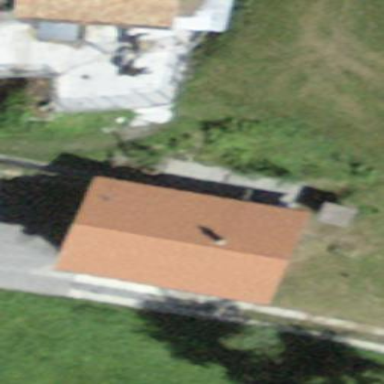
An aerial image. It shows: Detached building with gabled roof.